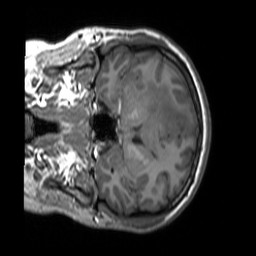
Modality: T1w
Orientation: coronal
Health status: ill
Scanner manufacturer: siemens
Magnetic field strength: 3 T
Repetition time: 1.7 s
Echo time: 0.00239 s